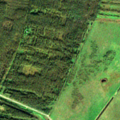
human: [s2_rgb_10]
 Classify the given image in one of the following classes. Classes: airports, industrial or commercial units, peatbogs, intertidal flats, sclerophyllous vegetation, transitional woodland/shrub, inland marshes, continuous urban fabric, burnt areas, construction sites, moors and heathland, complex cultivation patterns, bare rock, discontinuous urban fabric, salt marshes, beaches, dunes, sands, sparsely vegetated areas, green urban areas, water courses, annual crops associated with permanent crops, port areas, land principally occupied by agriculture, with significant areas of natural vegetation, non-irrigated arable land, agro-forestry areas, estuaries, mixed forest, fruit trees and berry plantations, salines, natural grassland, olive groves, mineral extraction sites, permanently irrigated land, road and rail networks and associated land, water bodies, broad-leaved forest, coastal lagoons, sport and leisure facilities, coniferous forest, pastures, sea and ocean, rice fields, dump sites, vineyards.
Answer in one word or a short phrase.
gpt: pastures, broad-leaved forest